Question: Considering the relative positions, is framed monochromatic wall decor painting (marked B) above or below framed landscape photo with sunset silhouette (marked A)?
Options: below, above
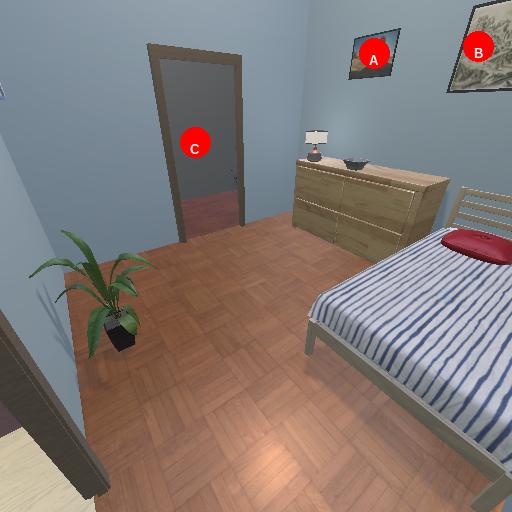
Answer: below